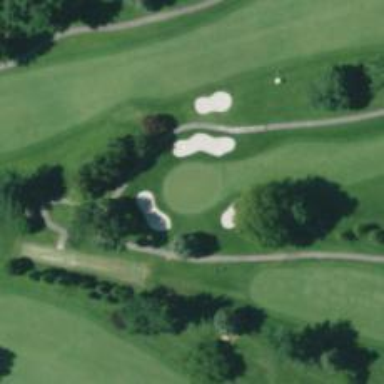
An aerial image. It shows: Golf hole.